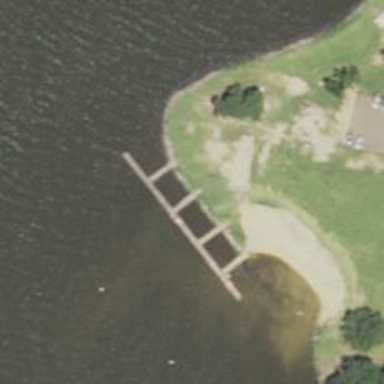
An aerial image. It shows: Pier with breakwater structure.